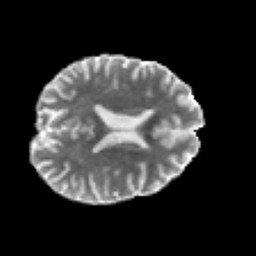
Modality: MD
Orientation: axial
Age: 31
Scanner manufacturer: philips
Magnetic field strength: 3 T
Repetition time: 8.591 s
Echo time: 0.1268 s